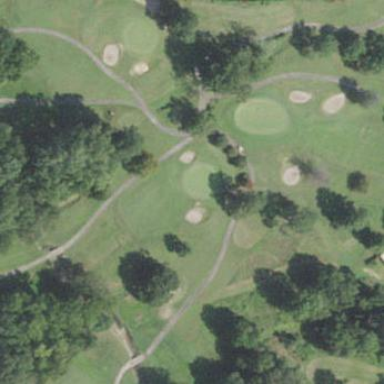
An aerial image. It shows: Grassy area designated as golf fairway.